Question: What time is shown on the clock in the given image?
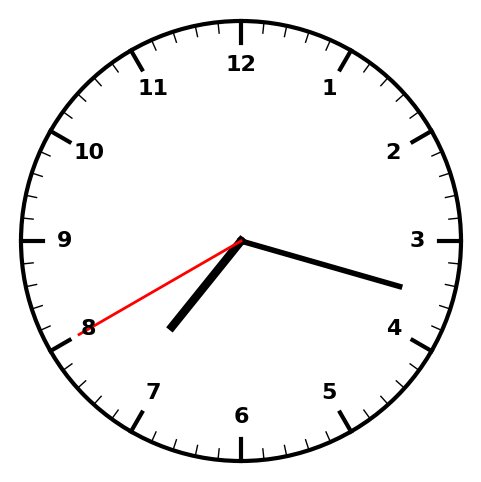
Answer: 07:17:40